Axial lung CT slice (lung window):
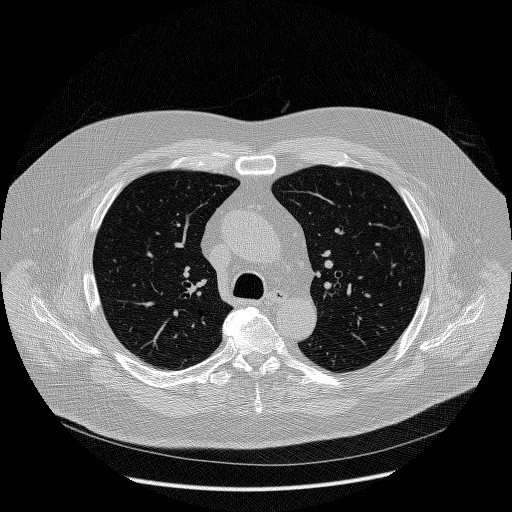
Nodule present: no